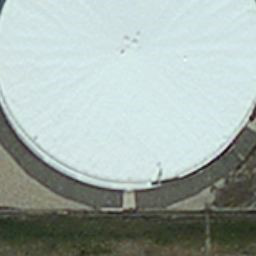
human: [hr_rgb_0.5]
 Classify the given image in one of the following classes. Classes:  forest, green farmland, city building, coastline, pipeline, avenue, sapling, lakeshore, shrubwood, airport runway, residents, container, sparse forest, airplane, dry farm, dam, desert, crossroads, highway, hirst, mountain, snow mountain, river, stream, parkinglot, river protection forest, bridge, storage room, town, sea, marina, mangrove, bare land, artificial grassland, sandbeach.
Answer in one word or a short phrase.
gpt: storage room